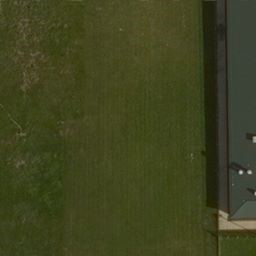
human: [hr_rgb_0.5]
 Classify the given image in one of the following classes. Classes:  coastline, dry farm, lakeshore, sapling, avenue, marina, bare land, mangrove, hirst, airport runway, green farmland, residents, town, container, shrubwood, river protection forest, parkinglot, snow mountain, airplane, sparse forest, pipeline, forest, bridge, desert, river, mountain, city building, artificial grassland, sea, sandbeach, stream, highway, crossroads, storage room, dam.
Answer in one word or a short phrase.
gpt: artificial grassland